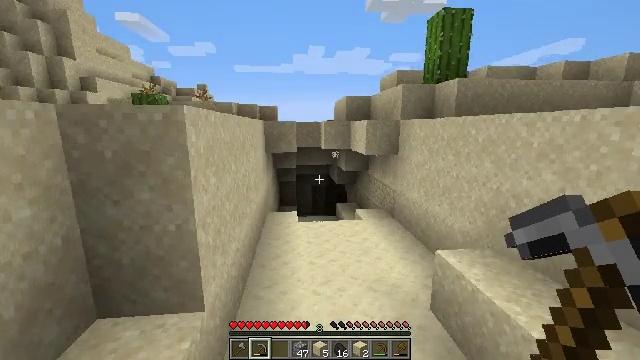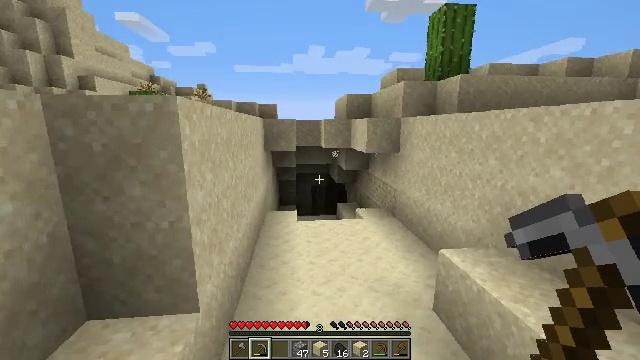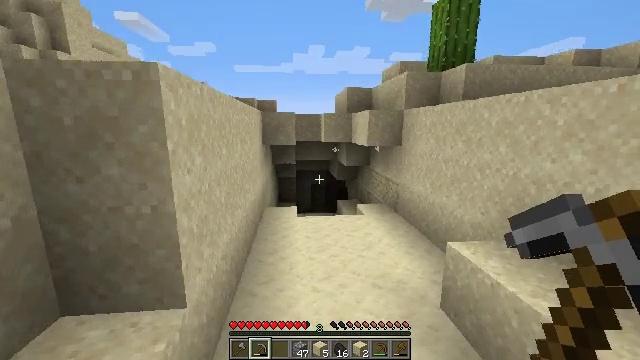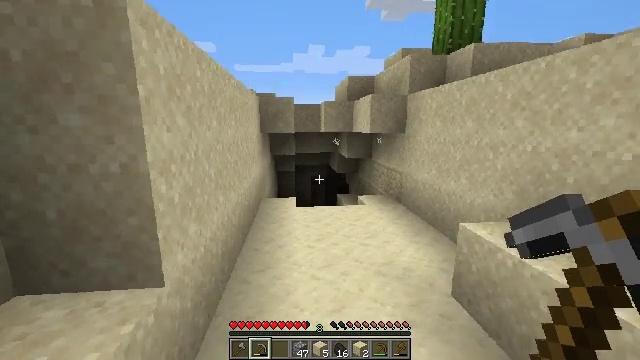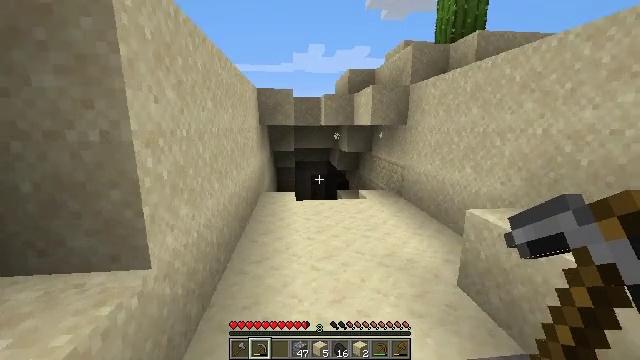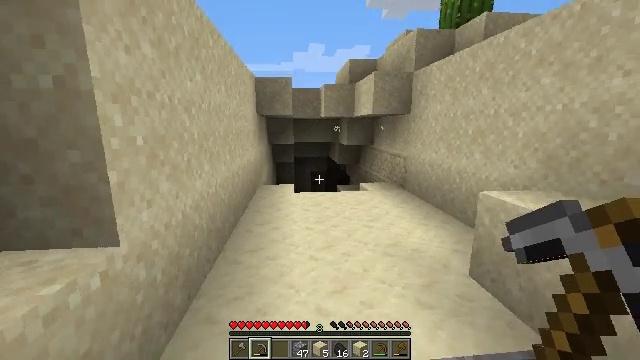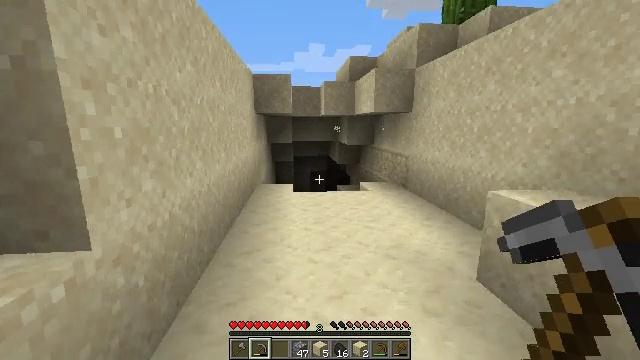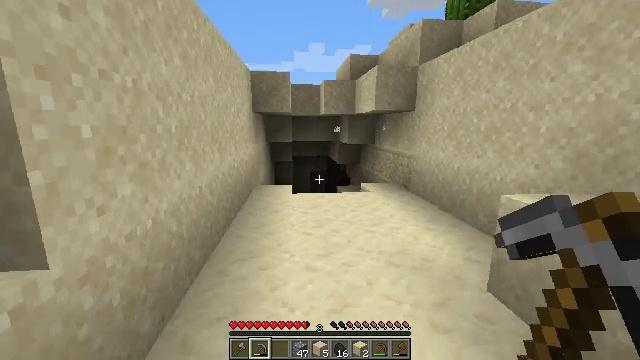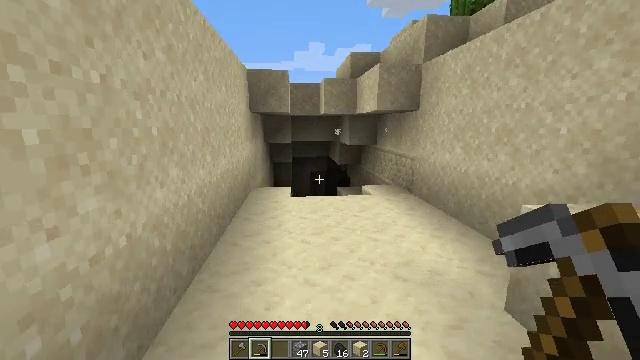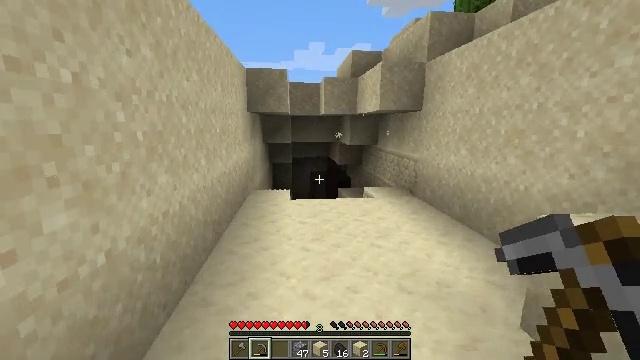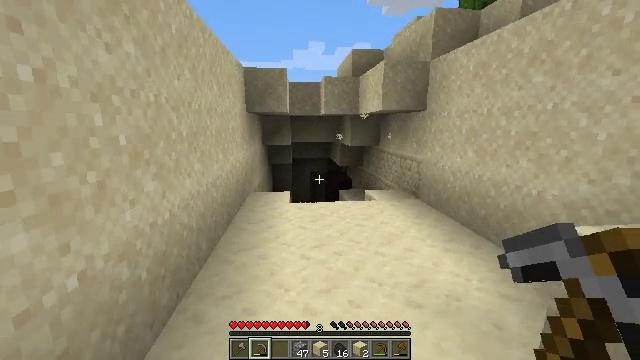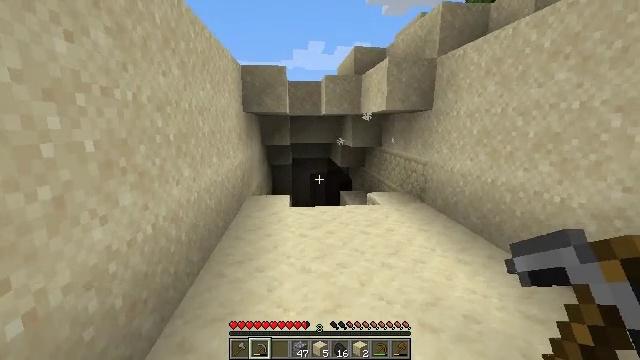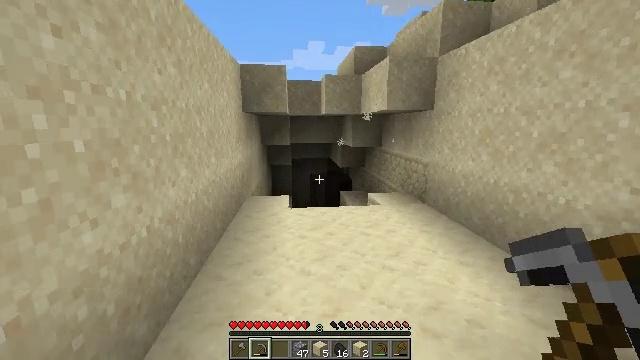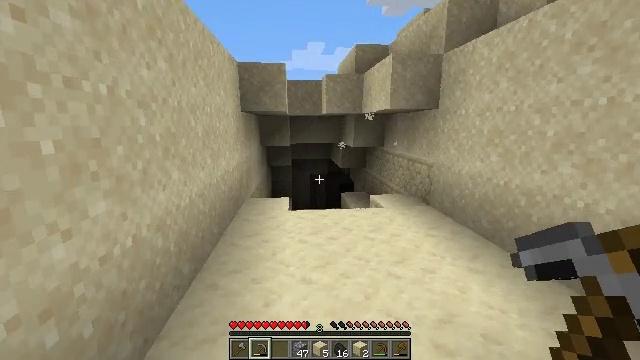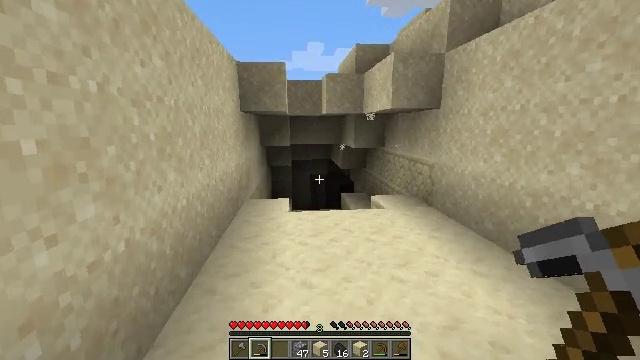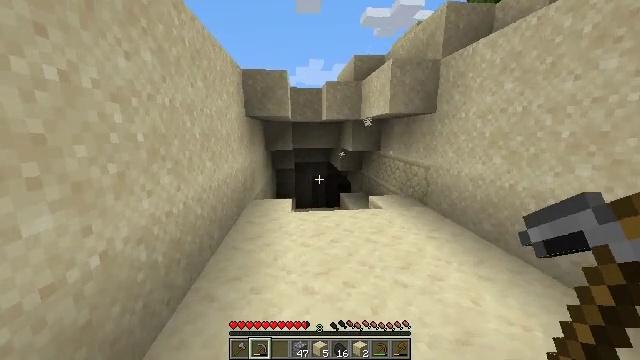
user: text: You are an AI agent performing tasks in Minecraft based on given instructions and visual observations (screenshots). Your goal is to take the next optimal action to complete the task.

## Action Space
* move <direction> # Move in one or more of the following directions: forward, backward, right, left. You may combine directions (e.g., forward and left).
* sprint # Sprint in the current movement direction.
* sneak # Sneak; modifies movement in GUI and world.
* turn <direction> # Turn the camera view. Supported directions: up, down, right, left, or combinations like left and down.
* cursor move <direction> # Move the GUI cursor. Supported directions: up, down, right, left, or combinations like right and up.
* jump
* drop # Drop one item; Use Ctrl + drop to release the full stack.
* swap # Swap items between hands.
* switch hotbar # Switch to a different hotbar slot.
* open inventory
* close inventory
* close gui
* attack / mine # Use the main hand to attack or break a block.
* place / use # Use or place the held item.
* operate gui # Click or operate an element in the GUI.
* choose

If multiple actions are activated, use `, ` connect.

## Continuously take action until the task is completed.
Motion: motion action
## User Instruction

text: Mine a hay block from the field.
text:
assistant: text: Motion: move forward
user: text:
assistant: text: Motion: move forward
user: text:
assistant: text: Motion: move forward
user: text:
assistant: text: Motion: move forward
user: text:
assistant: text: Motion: move forward
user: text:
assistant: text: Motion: move forward
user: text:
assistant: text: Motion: move forward
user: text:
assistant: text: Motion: no_op
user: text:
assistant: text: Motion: move forward
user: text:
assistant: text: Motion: move forward
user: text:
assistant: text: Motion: move forward
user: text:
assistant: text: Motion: no_op
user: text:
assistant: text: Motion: move forward
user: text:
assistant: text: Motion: move forward
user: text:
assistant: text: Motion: move forward
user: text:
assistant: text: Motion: move forward
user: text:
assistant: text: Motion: move forward
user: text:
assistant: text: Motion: move forward, turn down
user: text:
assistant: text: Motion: move forward, turn down
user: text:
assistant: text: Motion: move forward, turn down
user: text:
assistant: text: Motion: move forward, turn down
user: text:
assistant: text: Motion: move forward
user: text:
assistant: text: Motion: move forward, turn down
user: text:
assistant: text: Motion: move forward, turn right and down
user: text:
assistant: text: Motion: move forward
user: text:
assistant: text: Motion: move forward
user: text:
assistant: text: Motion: move forward
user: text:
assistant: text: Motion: move forward
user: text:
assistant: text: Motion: move forward
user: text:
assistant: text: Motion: move forward